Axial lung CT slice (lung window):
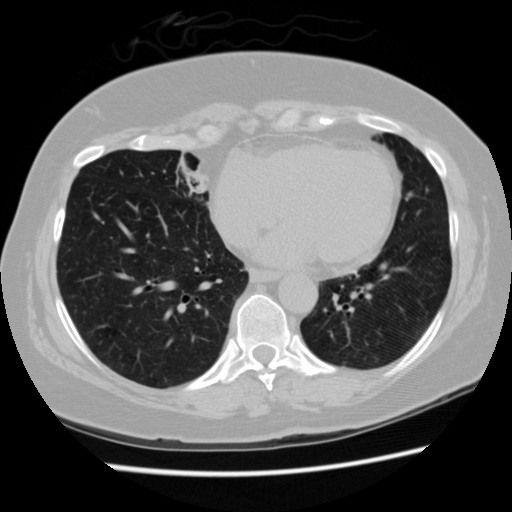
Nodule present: no